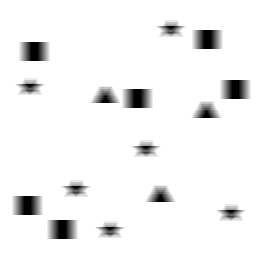
Squares: 6
Triangles: 3
Stars: 6
Total shapes: 15